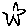
Label: star